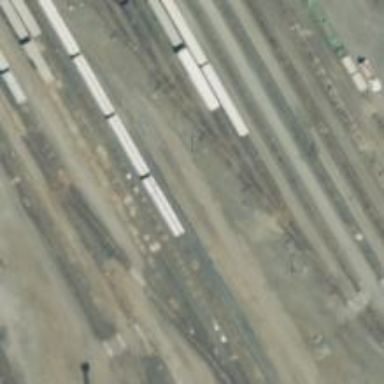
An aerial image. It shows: Railway yard used for servicing trains.